Field crop: maize
Growth stage: 2
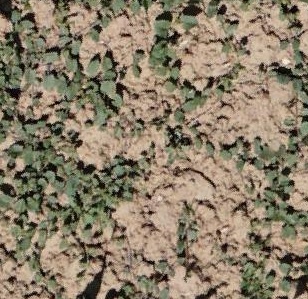
Species: convolvulus